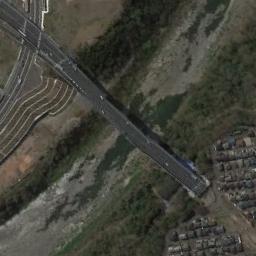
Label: bridge